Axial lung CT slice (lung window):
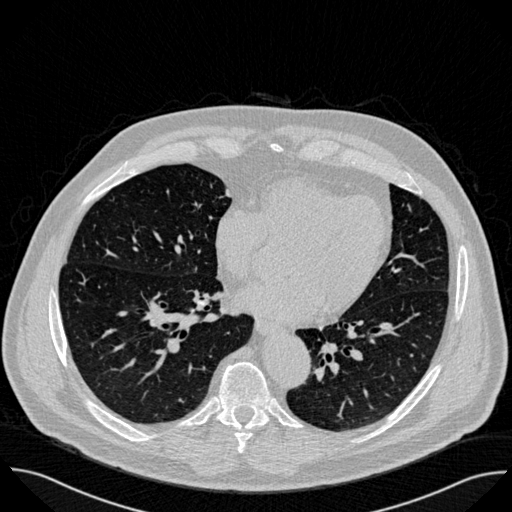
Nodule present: no